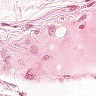
Metastatic tissue present: no